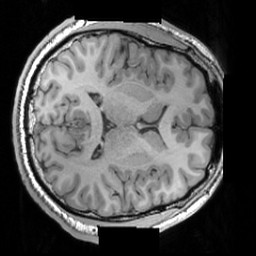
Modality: T1w
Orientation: axial
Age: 23
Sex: male
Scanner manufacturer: siemens
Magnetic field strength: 3 T
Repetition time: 1.63 s
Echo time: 0.00311 s